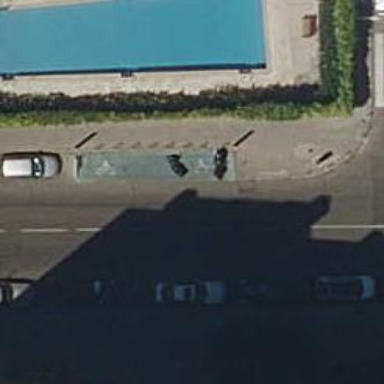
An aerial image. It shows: Motorcycle parking area.